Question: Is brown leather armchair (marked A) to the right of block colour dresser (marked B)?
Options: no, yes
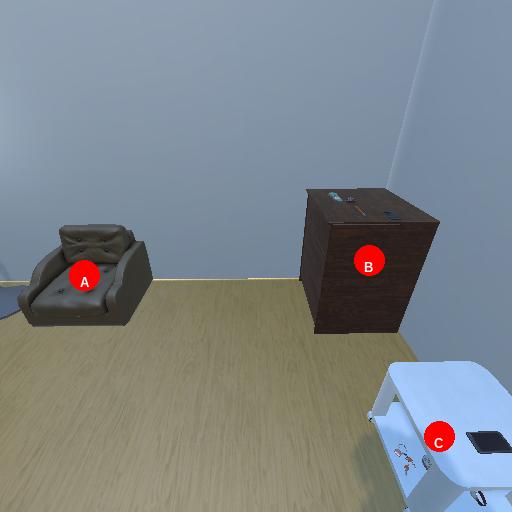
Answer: no